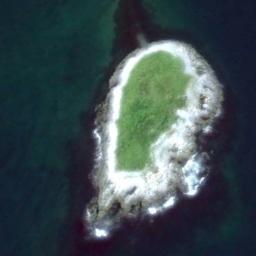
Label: island